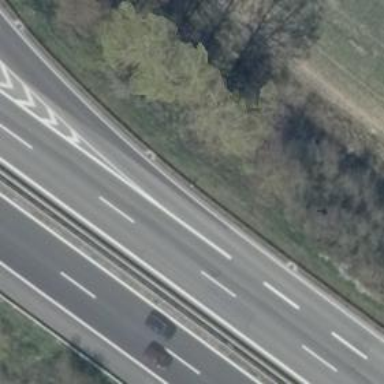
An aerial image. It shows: Motorway junction.